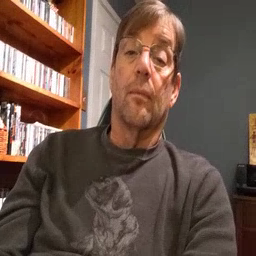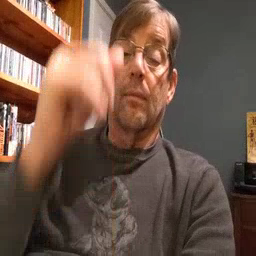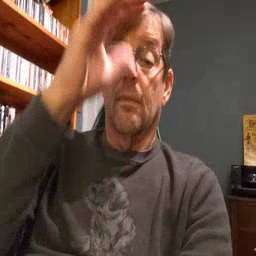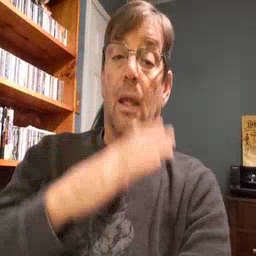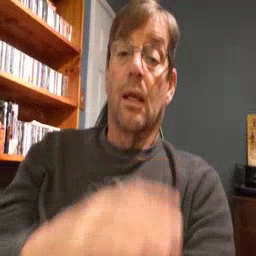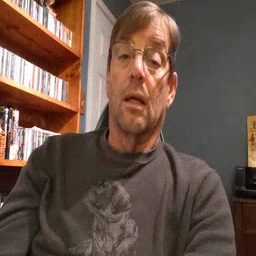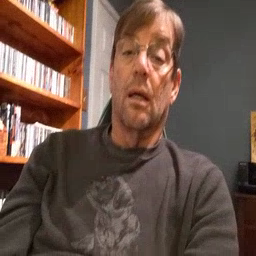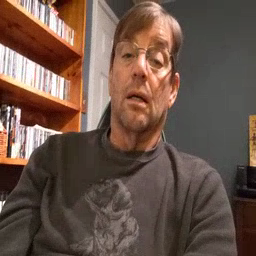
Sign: man